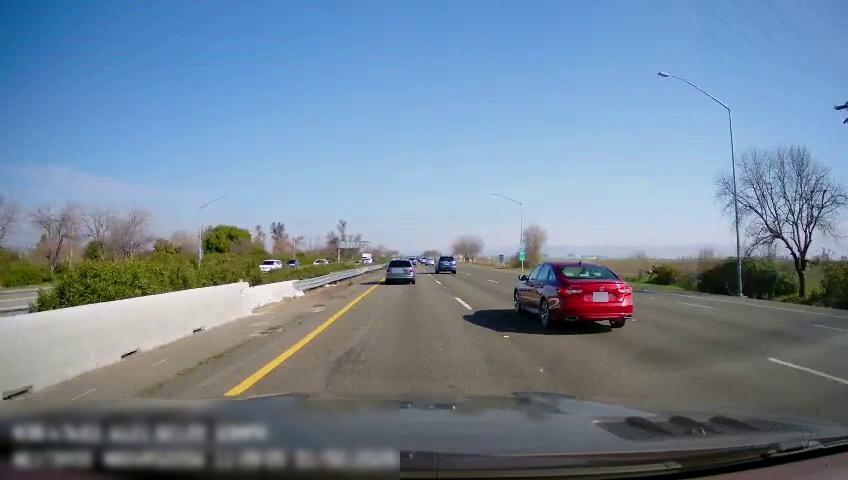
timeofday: Day
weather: Sunny
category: Drivable Space
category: Drivable Space
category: Vehicles | SUV
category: Vehicles | Car
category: Vehicles | Car
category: Vehicles | Truck
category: Vehicles | SUV
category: Vehicles | SUV
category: Vehicles | Car
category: Vehicles | SUV
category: Lanes | Current Lane
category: Lanes | Current Lane
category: Lanes | Alternate Lane
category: Lanes | Opposite Lane
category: Lanes | Alternate Lane
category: Lanes | Alternate Lane
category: Traffic | Signs
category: Traffic | Signs